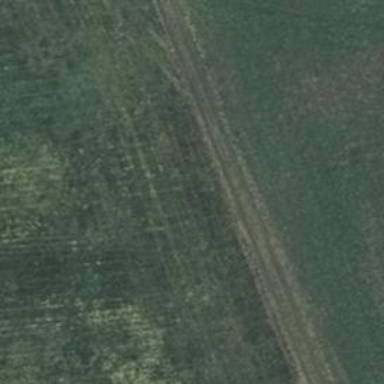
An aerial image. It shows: Grass track with grade4 surface.